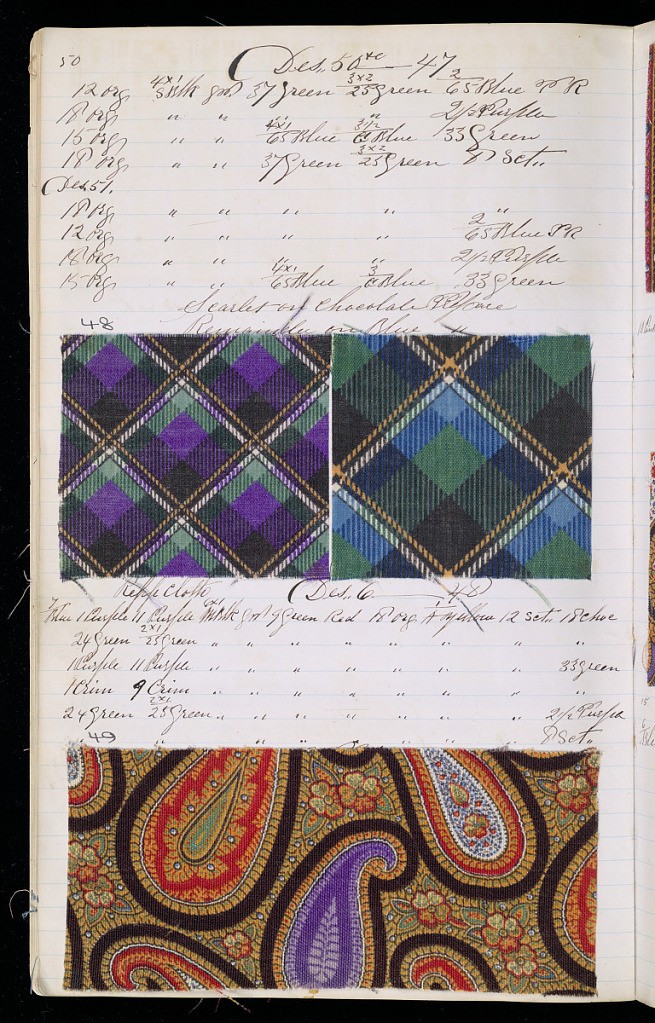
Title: Dyer's record book
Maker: Old Pacific Print Works, Lawrence, MA, USA
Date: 1871
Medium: cardboard, paper, printed wool samples Technique: printed on plain weave and 2/2 twill
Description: Printer's sample book with formulas for dyestuffs. Contains 114 samples in various designs including paisley.